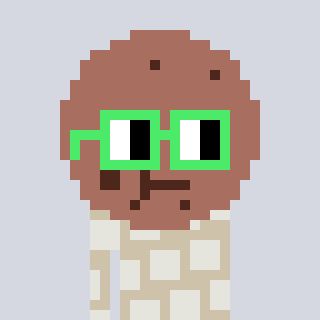
a pixel art character with square light green glasses, a cookie-shaped head and a bege-colored body on a cool background